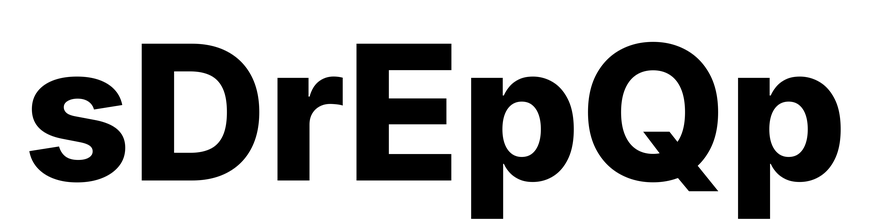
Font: Inter_ExtraBold